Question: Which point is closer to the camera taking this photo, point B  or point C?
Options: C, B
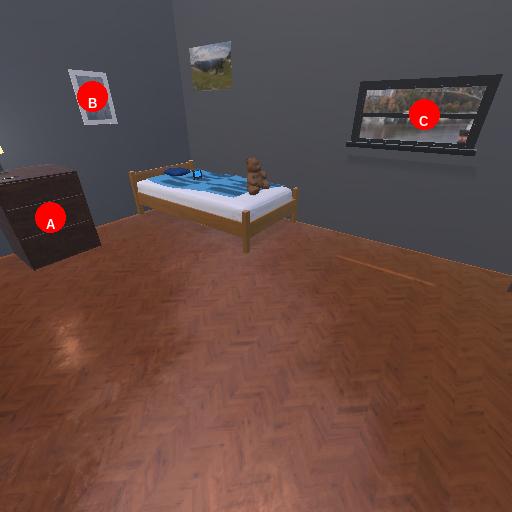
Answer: C